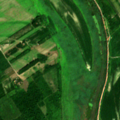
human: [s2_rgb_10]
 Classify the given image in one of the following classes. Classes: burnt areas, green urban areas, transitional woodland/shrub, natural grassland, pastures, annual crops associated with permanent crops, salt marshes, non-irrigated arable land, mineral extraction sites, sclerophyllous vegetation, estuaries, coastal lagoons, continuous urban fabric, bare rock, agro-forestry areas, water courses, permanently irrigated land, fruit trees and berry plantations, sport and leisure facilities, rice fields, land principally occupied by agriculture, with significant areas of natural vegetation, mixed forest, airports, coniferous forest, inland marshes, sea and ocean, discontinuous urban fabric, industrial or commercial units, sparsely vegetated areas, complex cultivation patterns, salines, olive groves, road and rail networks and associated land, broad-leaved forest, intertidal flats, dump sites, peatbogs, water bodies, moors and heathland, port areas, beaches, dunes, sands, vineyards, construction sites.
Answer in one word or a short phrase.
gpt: non-irrigated arable land, complex cultivation patterns, broad-leaved forest, inland marshes